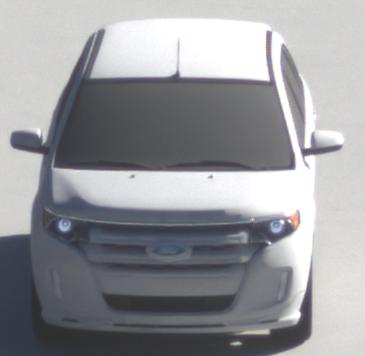
Make: Ford
Model: Edge
Detailed model: Gen. 1 Facelift
Model produced from: 2010
Model produced until: 2015
Doors: 5
Color: white
Road condition: dry road
Daytime: morning or afternoon
Contrast: high contrast